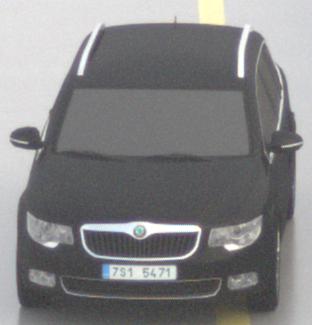
Make: Skoda
Model: Superb Combi 1.4 TSI
Detailed model: Superb (II) Combi
Model produced from: 2010/01
Model produced until: 2011/10
Doors: 5
Color: black
Road condition: wet road
Daytime: morning or afternoon
Contrast: low contrast